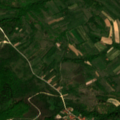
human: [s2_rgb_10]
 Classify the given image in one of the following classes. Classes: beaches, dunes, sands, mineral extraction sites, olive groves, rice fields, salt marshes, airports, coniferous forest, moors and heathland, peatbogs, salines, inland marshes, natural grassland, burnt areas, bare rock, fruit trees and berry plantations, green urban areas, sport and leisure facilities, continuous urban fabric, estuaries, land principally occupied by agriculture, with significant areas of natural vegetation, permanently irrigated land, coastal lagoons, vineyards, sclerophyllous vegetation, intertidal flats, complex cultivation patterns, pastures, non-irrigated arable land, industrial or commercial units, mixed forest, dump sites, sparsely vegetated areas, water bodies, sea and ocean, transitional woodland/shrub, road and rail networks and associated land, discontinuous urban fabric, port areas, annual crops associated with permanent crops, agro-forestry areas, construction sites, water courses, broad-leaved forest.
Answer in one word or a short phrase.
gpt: discontinuous urban fabric, complex cultivation patterns, land principally occupied by agriculture, with significant areas of natural vegetation, broad-leaved forest, mixed forest